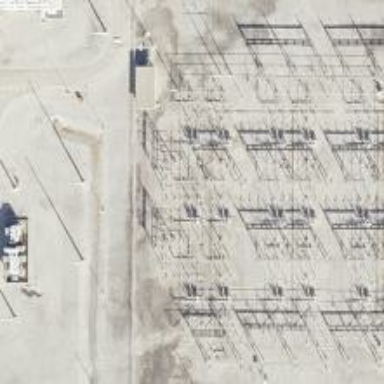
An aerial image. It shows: Switch for power supply.